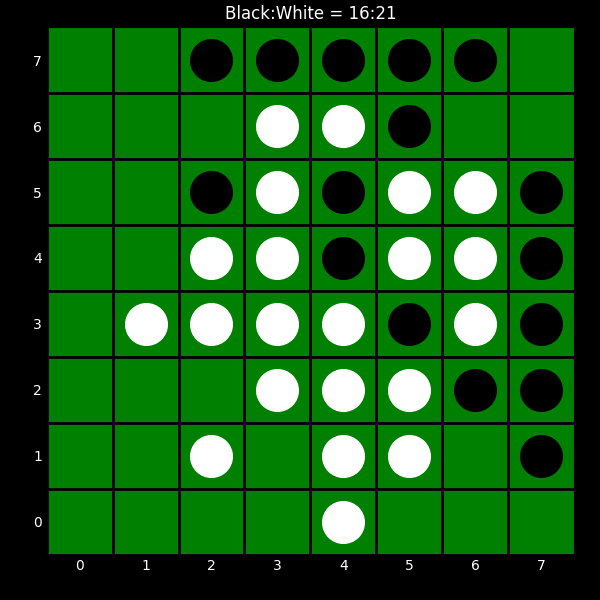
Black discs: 16
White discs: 21